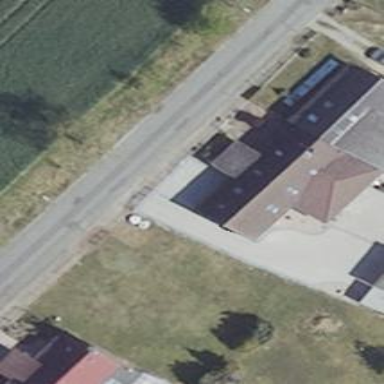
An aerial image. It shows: Semidetached house.